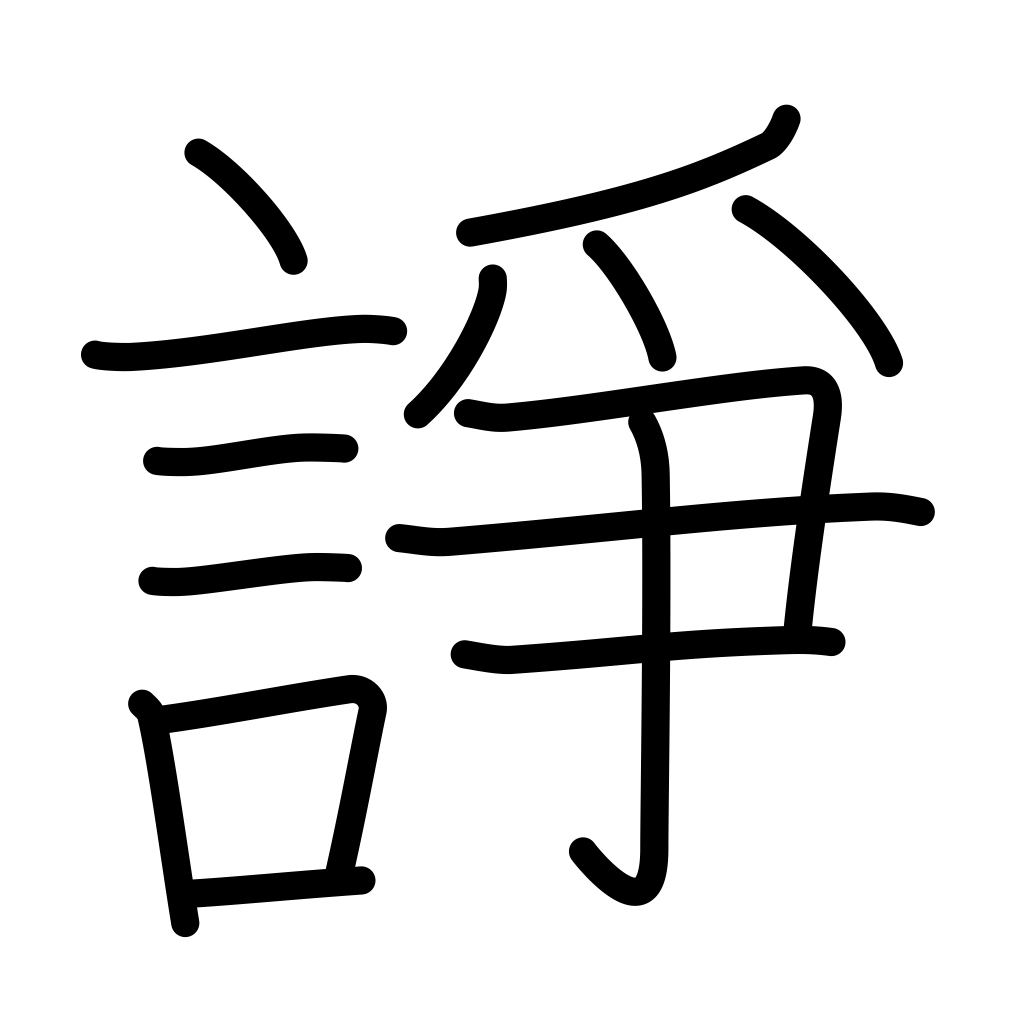
Meaning: quarrel